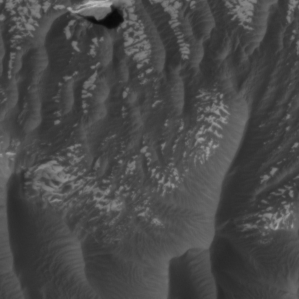
Label: non_frost